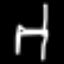
Label: chair